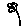
Label: flower